Field crop: tomato
Growth stage: 2
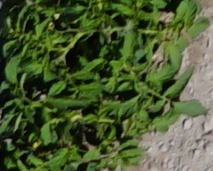
Species: tomato